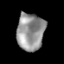
Tissue: lung
Cell type: Endothelial cells
Senescence score: 0.6191
Nuclear area (px): 1008
Mean DAPI intensity: 148.325